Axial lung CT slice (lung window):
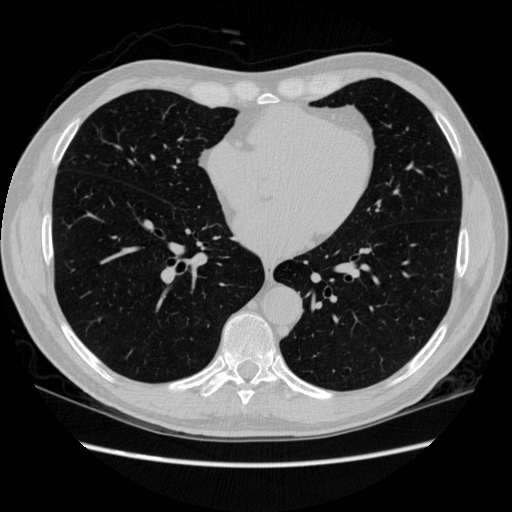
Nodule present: no